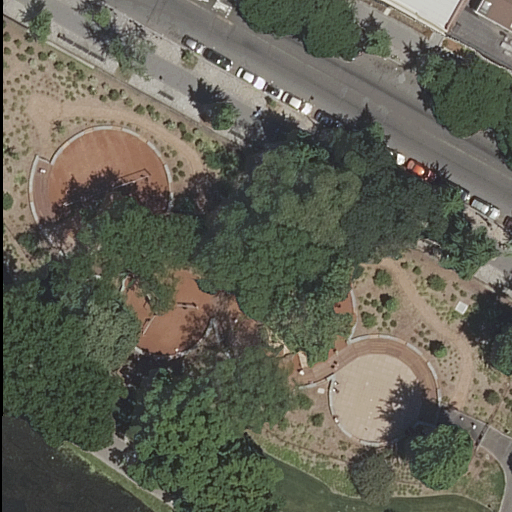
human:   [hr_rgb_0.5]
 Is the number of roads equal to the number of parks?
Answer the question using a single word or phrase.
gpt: no

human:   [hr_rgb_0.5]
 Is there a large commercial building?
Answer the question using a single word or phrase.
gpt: no

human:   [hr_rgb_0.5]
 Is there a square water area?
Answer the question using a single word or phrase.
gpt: no

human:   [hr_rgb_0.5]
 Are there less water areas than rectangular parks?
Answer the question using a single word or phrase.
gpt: no

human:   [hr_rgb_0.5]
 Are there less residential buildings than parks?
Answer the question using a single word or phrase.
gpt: no

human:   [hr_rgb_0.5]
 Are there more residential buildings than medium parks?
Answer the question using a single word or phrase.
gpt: yes

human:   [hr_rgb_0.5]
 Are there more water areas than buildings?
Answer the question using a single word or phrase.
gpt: no

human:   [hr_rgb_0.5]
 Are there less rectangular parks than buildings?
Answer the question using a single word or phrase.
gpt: yes

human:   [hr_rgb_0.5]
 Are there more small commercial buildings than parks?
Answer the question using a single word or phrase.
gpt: no

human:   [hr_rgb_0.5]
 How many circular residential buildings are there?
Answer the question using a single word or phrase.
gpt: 0

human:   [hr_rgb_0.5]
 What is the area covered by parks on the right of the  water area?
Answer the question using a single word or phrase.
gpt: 0m2

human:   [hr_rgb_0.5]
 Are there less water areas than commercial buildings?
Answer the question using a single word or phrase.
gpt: no

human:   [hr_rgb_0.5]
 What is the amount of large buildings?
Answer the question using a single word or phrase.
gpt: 1

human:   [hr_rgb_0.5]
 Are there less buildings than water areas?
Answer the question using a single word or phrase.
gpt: no

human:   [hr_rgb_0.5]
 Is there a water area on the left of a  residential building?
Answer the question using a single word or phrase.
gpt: yes

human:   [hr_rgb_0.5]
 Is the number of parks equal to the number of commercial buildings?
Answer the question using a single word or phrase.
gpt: no

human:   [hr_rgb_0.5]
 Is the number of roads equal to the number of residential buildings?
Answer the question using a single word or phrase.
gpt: no

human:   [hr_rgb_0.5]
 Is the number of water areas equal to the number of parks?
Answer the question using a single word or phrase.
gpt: yes

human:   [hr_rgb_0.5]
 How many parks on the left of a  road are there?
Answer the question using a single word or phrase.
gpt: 1

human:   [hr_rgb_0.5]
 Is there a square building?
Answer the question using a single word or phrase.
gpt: no

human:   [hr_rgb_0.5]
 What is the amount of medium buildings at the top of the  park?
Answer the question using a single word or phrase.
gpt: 0

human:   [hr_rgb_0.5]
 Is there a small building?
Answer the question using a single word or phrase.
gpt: yes

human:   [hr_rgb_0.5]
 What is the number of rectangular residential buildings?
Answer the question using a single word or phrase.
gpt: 1

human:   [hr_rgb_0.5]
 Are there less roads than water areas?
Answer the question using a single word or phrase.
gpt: no

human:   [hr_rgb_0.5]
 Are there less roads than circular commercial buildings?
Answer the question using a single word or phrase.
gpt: no

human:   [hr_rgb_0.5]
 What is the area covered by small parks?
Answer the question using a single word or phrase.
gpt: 0m2

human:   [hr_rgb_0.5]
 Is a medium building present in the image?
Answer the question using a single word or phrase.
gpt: no

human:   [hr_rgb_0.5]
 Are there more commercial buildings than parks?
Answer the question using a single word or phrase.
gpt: no

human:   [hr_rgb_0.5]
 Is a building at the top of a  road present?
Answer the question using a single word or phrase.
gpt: yes

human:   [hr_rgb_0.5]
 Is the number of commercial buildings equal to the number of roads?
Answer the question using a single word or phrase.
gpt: no

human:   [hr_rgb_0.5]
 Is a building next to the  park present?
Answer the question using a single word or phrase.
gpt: yes

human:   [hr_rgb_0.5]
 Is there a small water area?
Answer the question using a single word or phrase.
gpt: no

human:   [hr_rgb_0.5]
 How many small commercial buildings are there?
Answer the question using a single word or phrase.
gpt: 0

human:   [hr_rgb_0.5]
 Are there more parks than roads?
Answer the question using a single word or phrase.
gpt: no

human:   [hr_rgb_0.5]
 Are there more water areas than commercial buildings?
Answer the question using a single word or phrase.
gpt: yes

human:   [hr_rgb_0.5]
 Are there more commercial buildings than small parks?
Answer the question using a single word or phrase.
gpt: no